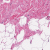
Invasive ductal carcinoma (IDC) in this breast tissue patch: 0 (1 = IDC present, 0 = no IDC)